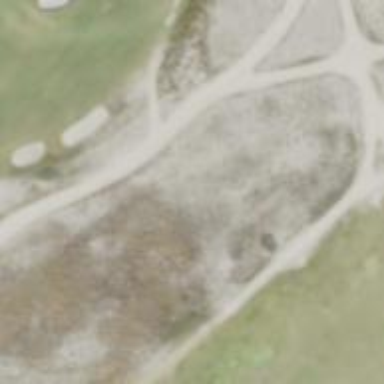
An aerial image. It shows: Path for both roads and golfers.